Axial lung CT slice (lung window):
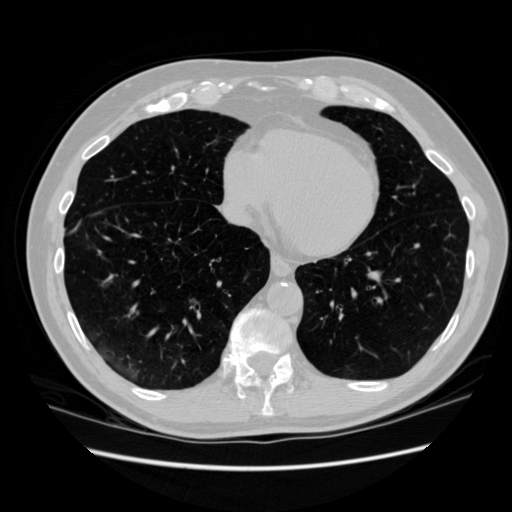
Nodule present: no